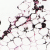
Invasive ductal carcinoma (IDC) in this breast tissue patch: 0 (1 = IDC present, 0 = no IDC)